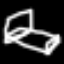
Label: bed